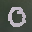
Label: 0